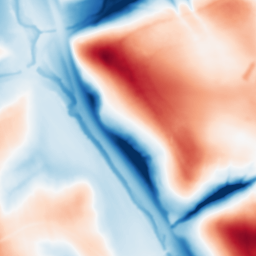
Category: multiscale
Decomposition family: dog_multiscale
Decomposition parameters: sigma_ratio: 2
n_scales: 5
base_sigma: 1
Upsampling method: linear_exact
Upsampling parameters: scale: 8
Upsampling scale: 8